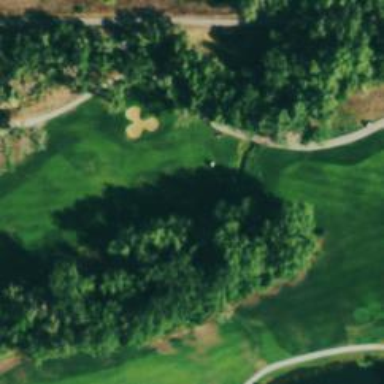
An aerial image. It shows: Golf fairway surrounded by grass.